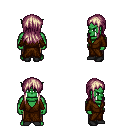
a pixel art fantasy rpg character, male body template, orc, green skin, brown robe, robe skirt, white blonde unkempt hairstyle, black shoes, four views (front, back, left, right), 2x2 character sprite sheet, small pixel art, hard edges, no anti-aliasing